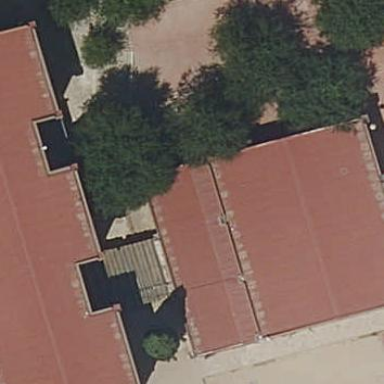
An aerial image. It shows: School building with pitched roof.